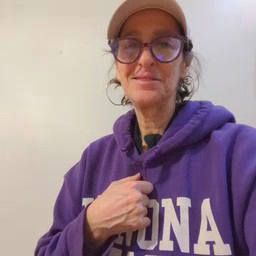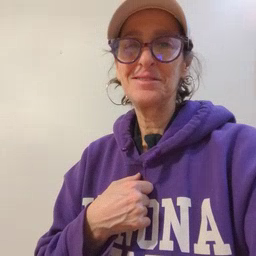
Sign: thirsty